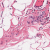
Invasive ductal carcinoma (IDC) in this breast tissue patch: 0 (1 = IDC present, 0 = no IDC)